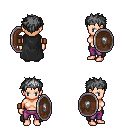
a pixel art fantasy rpg character, female body template, human, light skin, black cape, magenta pants, gray bedhead hairstyle, iron tiara, leather bracers, shield, four views (front, back, left, right), 2x2 character sprite sheet, small pixel art, hard edges, no anti-aliasing